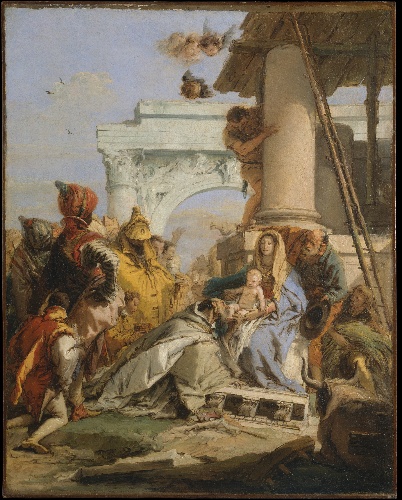
Title: The Adoration of the Magi
Artist: Giovanni Battista Tiepolo
Artist bio: Italian, Venice 1696–1770 Madrid
Date: late 1750s
Object type: Painting, sketch
Classification: Paintings
Medium: Oil on canvas
Dimensions: 23 3/4 x 18 3/4 in. (60.3 x 47.6 cm)
Department: European Paintings
Credit line: Rogers Fund, 1937
Accession year: 1937
Repository: Metropolitan Museum of Art, New York, NY
Tags: Madonna and Child|Adoration of the Magi|Angels